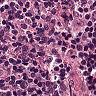
Metastatic tissue present: no